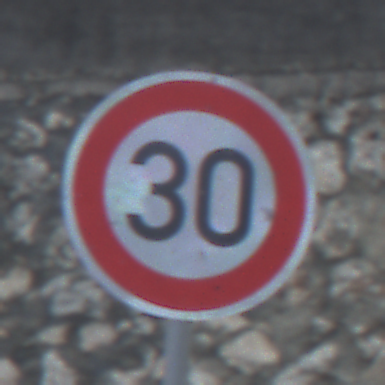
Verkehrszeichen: Geschwindigkeit30
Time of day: MorningAfternoon
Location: Outdoor (Suburban)
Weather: PartlyCloudy
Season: NotSpecified
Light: Natural